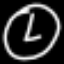
Label: clock